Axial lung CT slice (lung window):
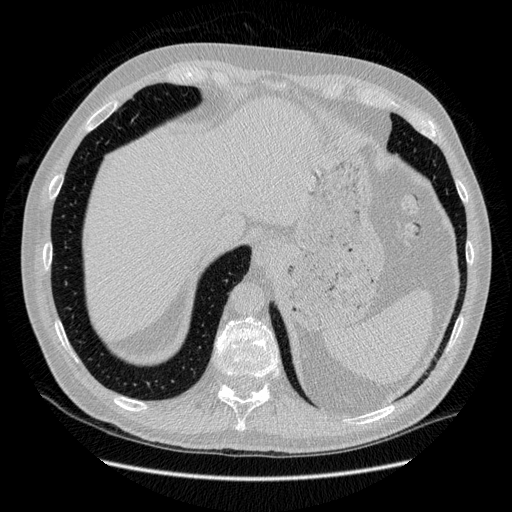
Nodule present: no